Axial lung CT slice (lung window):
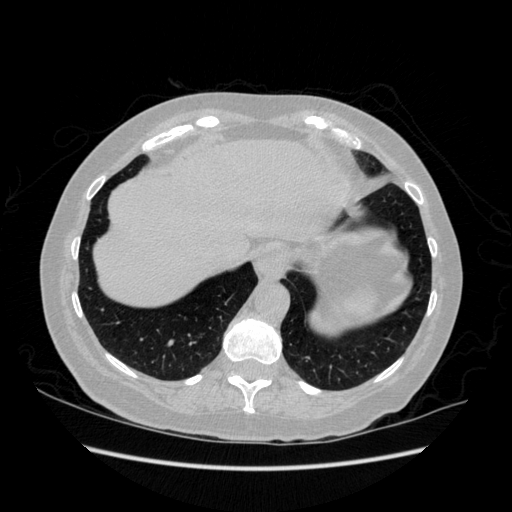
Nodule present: no